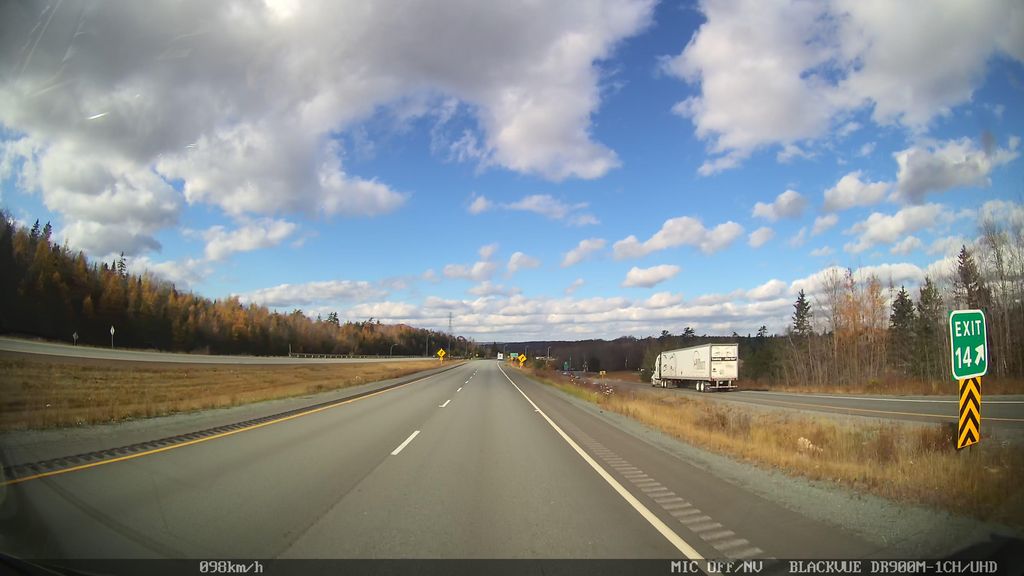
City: halifax